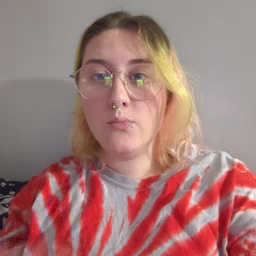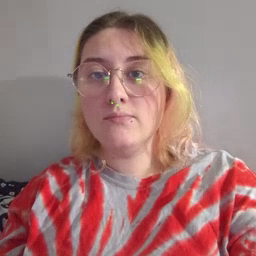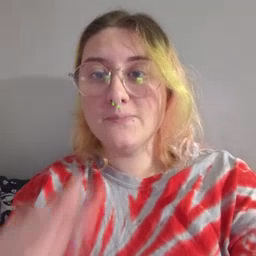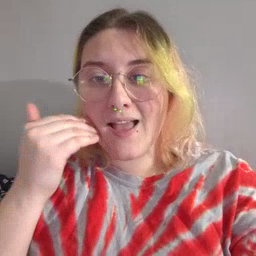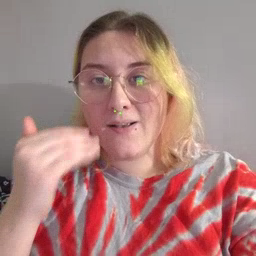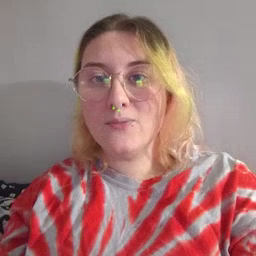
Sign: smile